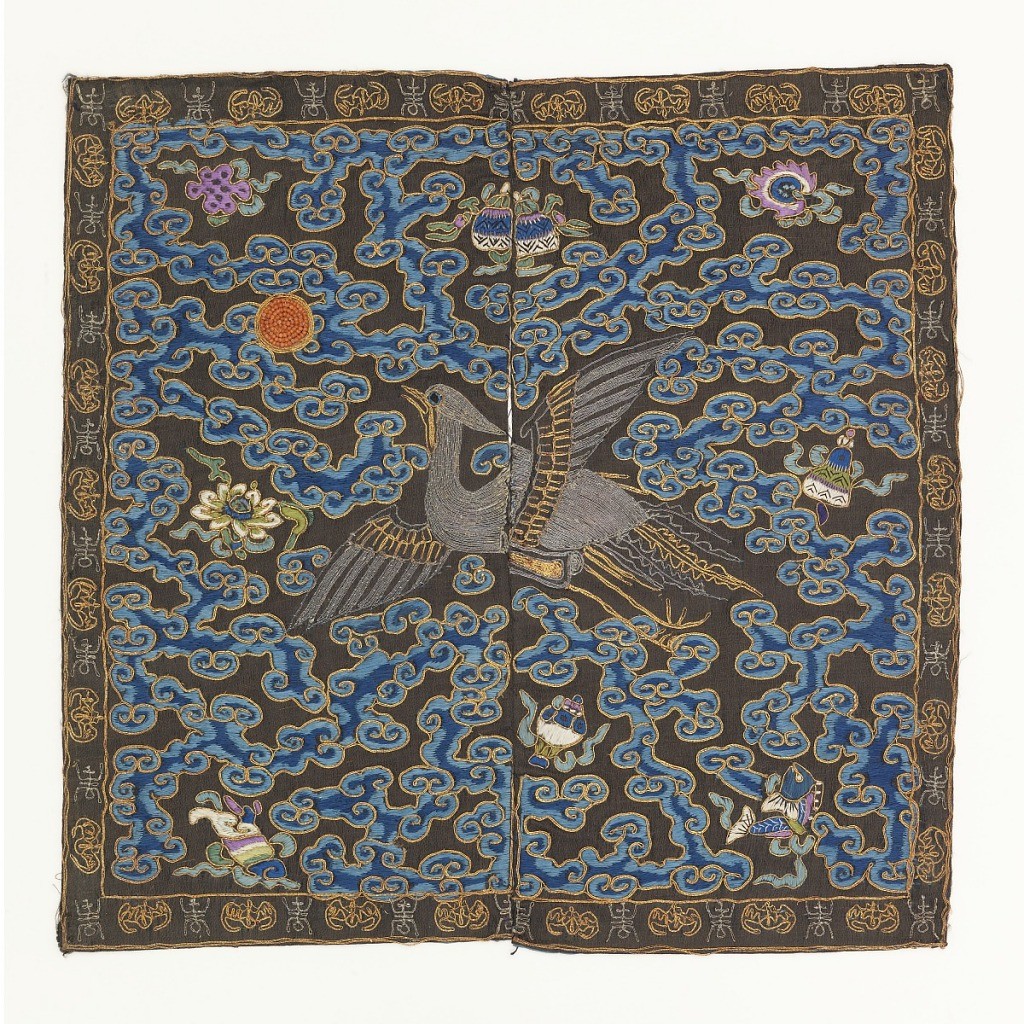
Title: Rank badge
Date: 1644–1911
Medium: silk, metallic threads, coral beads Technique: satin weave foundation with embroidery in satin stitch, couching and beading
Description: Mandarin square for civil official of the second rank. A golden pheasant, embroidered on black, in flight and surrounded by cloud forms and symbols. The two pieces, meant for the front of a coat, have been sewn together.